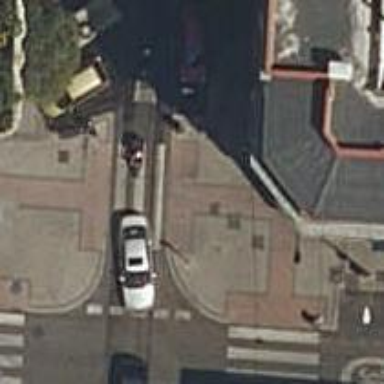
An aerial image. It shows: Zebra crossing on the road.